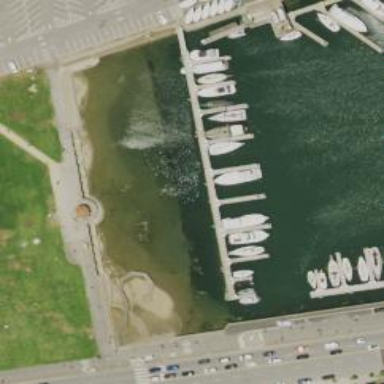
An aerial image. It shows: Man-made pier.